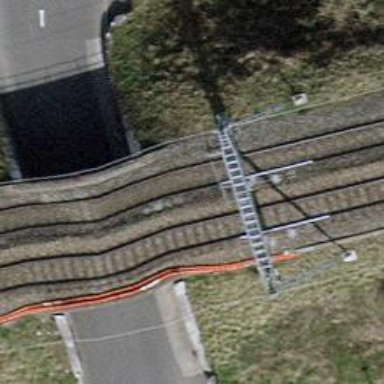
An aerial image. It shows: Railway bridge with electrified tracks and single rail.